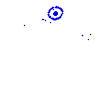
Particle: kaon